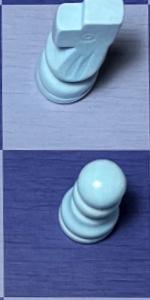
Label: Pawn_White